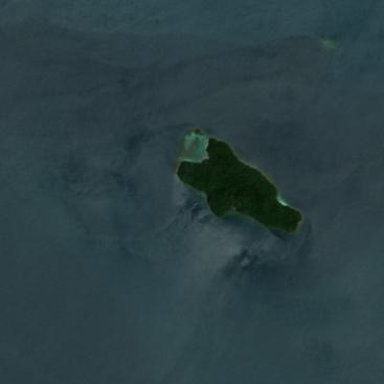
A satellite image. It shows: Island with natural coastline.